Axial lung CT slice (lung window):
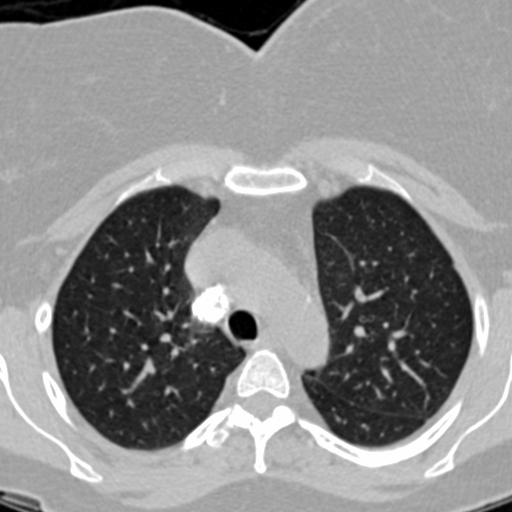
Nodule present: no